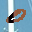
Label: 0